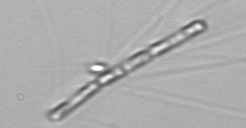
Label: Chaetoceros_subtilis